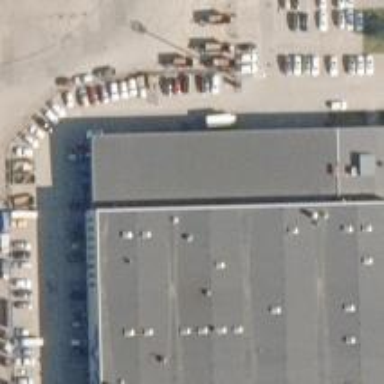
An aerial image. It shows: Car rental service.